Question: I'm using a custom subclass of NSTextView in my project, and I'd like to know if someone knows a way to display graphics in them in the fashion Mail.app from Apple does when showing text being replied to.
Like this:

I read on SO in another message that the component used to display mails might be a WebView. That's fine by me, I could use that. Does that mean then that this line should be drawn using CSS or something like this?
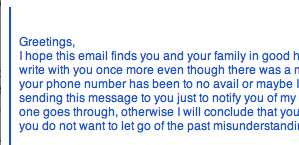
Answer: Mail's editor a WebView. You could do this with an NSTextView but with a LOT of extra layout and drawing work.